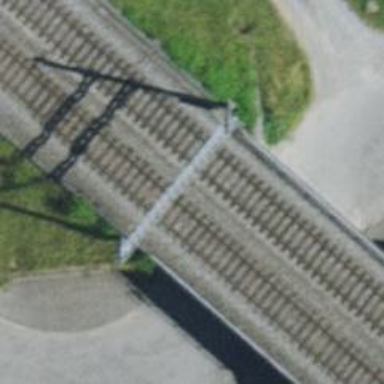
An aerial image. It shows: Bridge with electrified railway tracks featuring contact line.